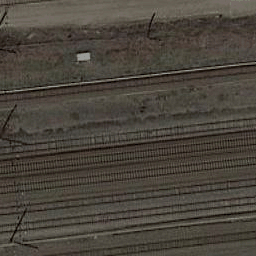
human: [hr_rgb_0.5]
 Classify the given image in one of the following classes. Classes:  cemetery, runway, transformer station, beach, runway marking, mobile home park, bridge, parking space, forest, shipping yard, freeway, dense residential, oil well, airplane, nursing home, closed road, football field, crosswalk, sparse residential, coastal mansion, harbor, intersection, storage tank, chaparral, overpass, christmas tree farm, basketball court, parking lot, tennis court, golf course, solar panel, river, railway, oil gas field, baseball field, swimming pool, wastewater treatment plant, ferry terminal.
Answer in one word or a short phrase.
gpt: railway